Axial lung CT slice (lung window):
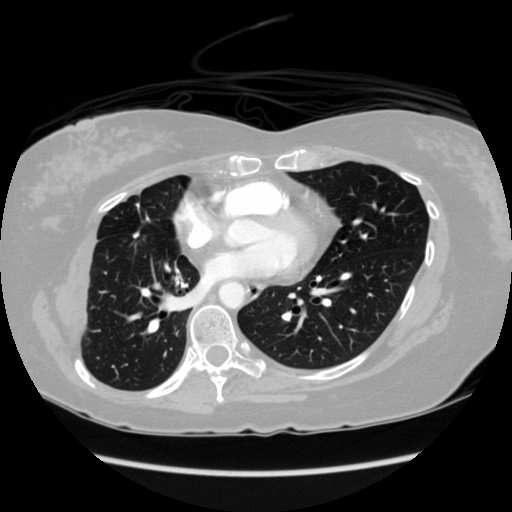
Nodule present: no